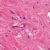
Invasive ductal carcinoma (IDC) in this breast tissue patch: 0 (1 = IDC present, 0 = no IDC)